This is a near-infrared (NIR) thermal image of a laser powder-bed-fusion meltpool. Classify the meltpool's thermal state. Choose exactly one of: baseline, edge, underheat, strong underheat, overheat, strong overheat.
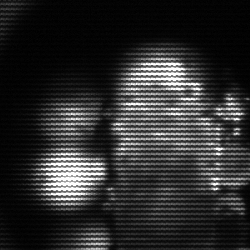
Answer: strong underheat